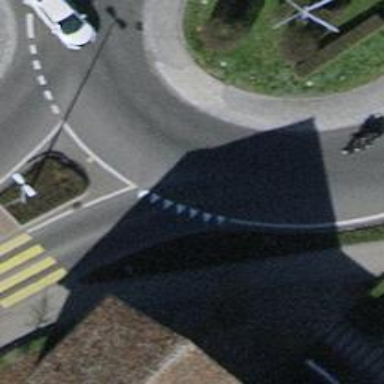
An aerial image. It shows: Road with "give way" sign.